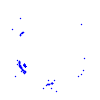
Particle: pion